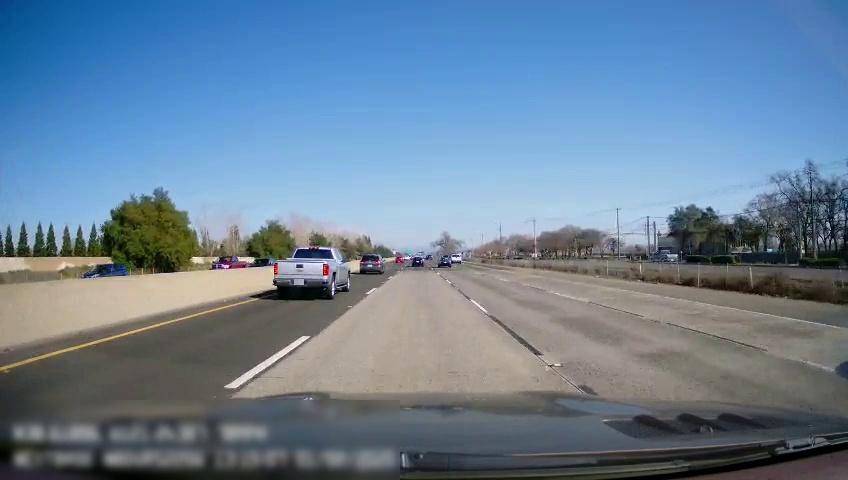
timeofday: Day
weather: Sunny
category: Drivable Space
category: Vehicles | SUV
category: Vehicles | Truck
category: Vehicles | Car
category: Vehicles | Car
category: Vehicles | Truck
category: Vehicles | Truck
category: Vehicles | SUV
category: Vehicles | Truck
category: Vehicles | SUV
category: Lanes | Current Lane
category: Lanes | Current Lane
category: Lanes | Current Lane
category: Lanes | Alternate Lane
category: Lanes | Alternate Lane